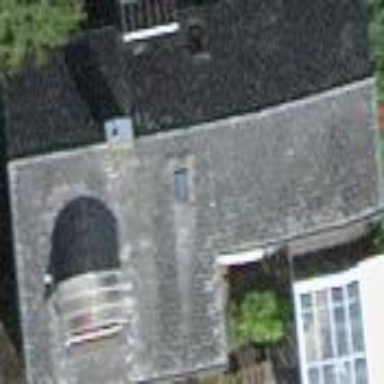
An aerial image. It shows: Detached building.